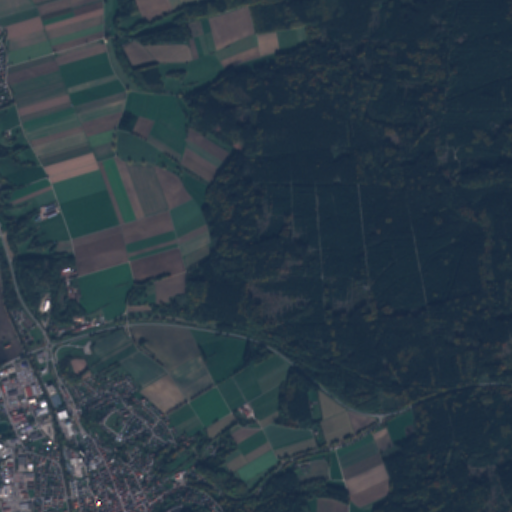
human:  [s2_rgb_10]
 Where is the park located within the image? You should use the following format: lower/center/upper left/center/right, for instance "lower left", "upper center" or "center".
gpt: The park is located in the lower left of the image.
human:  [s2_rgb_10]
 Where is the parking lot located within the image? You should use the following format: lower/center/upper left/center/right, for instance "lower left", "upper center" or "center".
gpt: The parking lot is located in the lower of the image.
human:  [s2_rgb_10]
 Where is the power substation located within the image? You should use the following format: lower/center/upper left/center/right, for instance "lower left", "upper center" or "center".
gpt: The power substation is located in the lower left of the image.
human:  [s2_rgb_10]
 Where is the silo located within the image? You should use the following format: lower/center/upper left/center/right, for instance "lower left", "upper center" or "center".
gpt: The silo is located in the lower left of the image.
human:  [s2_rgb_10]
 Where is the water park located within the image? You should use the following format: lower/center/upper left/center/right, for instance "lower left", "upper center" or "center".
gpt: The water park is located in the lower left of the image.
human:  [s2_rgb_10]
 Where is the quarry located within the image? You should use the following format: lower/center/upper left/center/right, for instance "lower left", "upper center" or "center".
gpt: There is no quarry in the image.